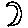
Label: moon